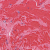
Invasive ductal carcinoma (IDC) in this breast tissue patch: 0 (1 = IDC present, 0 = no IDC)